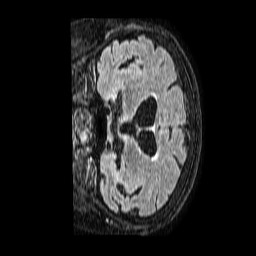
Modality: FLAIR
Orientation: coronal
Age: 74
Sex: female
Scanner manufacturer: philips
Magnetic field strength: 1.5 T
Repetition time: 4.8 s
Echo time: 0.3 s